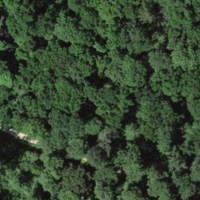
EUNIS habitat code: 41
Species observed at this site:
Melittis melissophyllum